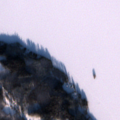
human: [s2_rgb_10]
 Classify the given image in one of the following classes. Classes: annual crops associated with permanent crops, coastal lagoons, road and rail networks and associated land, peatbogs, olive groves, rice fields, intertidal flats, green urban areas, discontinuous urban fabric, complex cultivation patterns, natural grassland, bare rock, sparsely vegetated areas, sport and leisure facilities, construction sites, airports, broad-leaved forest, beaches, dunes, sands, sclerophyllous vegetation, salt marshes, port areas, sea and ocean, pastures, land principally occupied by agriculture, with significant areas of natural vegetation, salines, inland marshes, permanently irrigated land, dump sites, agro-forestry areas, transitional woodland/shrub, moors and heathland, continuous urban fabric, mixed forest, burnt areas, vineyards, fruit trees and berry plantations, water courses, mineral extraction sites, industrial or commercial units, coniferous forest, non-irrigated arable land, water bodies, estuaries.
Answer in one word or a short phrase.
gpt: broad-leaved forest, mixed forest, water bodies